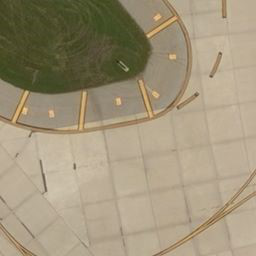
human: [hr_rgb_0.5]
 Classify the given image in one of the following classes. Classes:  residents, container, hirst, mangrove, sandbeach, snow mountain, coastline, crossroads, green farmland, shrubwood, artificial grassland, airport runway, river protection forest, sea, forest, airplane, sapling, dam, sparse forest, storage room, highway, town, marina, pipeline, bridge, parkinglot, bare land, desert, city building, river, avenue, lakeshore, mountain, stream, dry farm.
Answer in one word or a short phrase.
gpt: airport runway